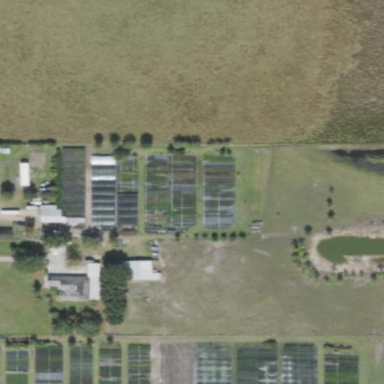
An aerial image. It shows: Plant nursery specializing in trees.